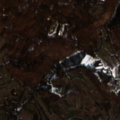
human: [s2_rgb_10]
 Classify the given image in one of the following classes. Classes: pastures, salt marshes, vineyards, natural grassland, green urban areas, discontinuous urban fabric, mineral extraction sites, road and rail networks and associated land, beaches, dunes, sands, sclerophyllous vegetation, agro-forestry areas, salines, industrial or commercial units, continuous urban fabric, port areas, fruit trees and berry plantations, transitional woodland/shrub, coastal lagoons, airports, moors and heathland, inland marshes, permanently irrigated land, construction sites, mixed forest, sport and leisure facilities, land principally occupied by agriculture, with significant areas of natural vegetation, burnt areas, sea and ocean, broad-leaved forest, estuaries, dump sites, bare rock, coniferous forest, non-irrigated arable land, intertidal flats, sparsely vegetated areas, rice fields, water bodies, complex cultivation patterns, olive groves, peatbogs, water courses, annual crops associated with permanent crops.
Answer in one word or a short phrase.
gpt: non-irrigated arable land, land principally occupied by agriculture, with significant areas of natural vegetation, broad-leaved forest, transitional woodland/shrub